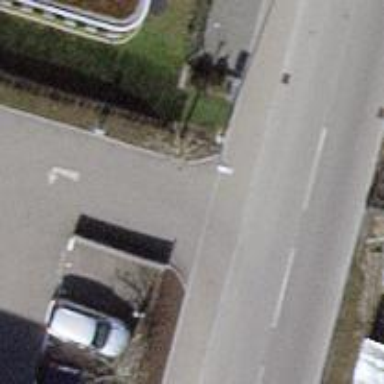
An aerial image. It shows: Lift gate barrier.